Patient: sex M, age 60
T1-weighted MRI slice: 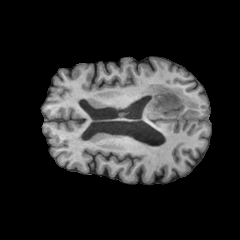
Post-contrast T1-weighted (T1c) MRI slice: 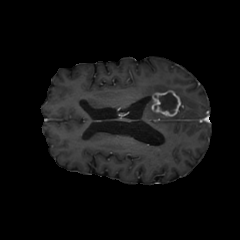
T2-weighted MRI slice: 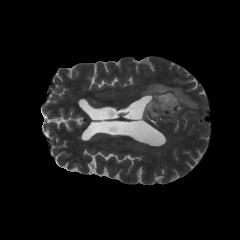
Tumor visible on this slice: yes
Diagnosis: Glioblastoma, IDH-wildtype
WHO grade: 4